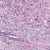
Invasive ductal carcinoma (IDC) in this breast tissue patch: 1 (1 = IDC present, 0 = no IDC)